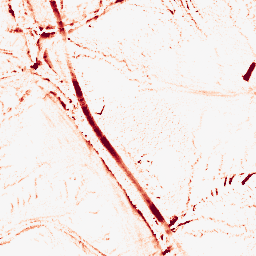
Category: morphological
Decomposition family: morphological
Decomposition parameters: operation: opening
size: 5
Upsampling method: regularized
Upsampling parameters: scale: 2
lambda_reg: 0.01
Upsampling scale: 2